九年级 · 解析几何
(本小题8.0分)

某宾馆有若干间标准房, 当标准房的价格为 200 元时, 每天入住的房间数为 60 间. 经市场调查表明,该馆每间标准房的价格在 $170 \sim 240$ 元之间(含 170 元，240元)浮动时，每天入住的房间数 $y$ (间)与每间标准房的价格 $x$ (元)的数据如下表:

| $x($ 元 $)$ | $\ldots$ | 190 | 200 | 210 | 220 | $\cdots$ |
| :--- | :---: | :---: | :---: | :---: | :---: | :---: |
| $y$ (间) | $\ldots$ | 65 | 60 | 55 | 50 | $\ldots$ |

(1)根据所给数据在坐标系中描出相应的点, 并画出图象.

(2)求 $y$ 关于 $x$ 的函数表达式，并写出自变量 $x$ 的取值范围.

(3)设客房的日营业额为 $w$ (元). 若不考虑其他因素, 问宾馆标准房的价格定为多少元时, 客房的日营业额最大? 最大为多少元?

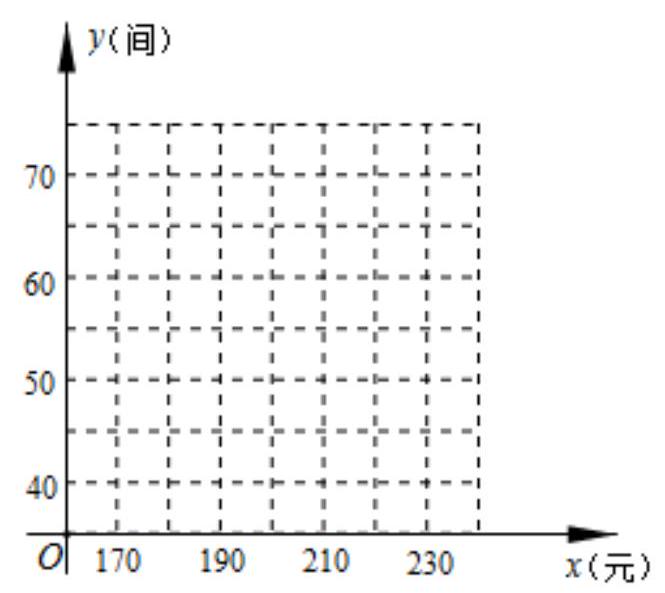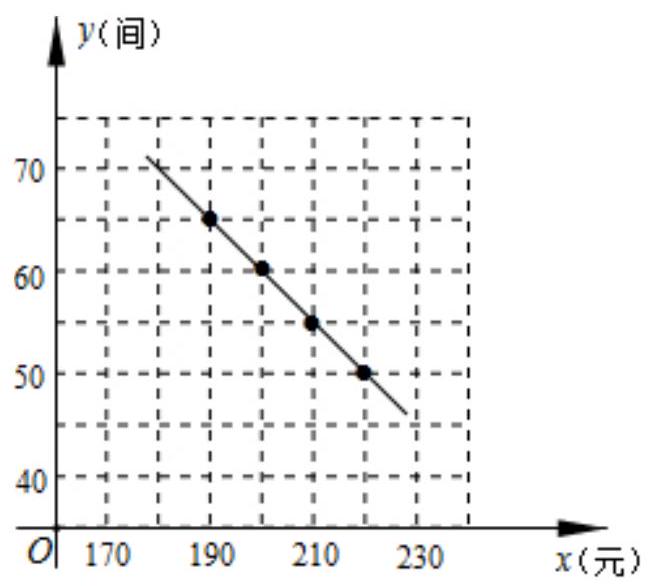
答案: 解：（1）如图所示：

(2)设 $y=k x+b$ ，

将 $(200,60) 、(220,50)$ 代入, 得: $\left\{\begin{array}{l}200 k+b=60 \\ 220 k+b=50\end{array}\right.$,
解得 $\left\{\begin{array}{l}k=-\frac{1}{2} \\ b=160\end{array}\right.$

$\therefore y=-\frac{1}{2} x+160(170 \leq x \leq 240)$;

(3) $w=x y=x\left(-\frac{1}{2} x+160\right)=-\frac{1}{2} x^{2}+160 x$,

$\therefore$ 对称轴为直线 $x=-\frac{b}{2 a}=160$,

$\because a=-\frac{1}{2}<0$,

$\therefore$ 在 $170 \leq x \leq 240$ 范围内, $w$ 随 $x$ 的增大而减小,

$\therefore$ 当 $x=170$ 时, $w$ 有最大值, 最大值为 12750 元.

解析: (1)描点、连线即可得;

(2)待定系数法求解可得;

(3)由营业额 $=$ 入住房间数量 $\times$ 房价得出函数解析式, 再利用二次函数的性质求解可得.

此题主要考查了二次函数的应用以及待定系数法求一次函数解析式以及二次函数最值问题, 由营业额

$=$ 入住房间数量 $\times$ 房价得出函数解析式及二次函数的性质是解题关键.